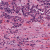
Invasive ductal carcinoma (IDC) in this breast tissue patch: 1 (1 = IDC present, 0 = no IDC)